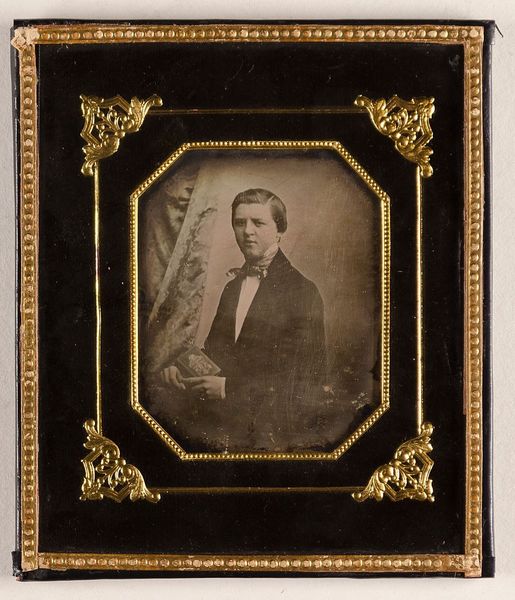
Titel: Friedrich Heinrich Schmid (1830-1913)
Standort: Hamburg
Institution: Museum für Kunst und Gewerbe Hamburg
Schlagwörter: mann, portrait, foto, fotografie, photographie, photo, lichtbild, jugendlicher, daguerreotypie, bildwerke, angewandte und bildende kunst, hessische systematik, porträt, porträtfotografie, porträtphotographie, hüftbild